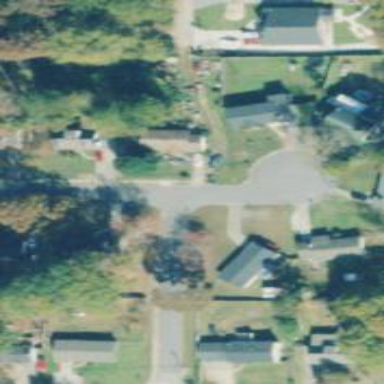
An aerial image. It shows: Residential road.